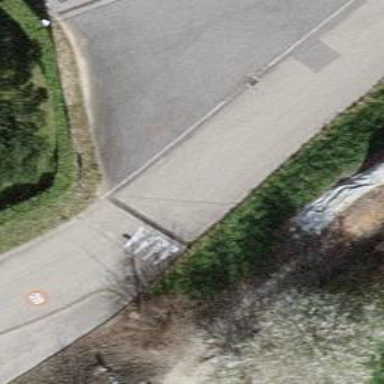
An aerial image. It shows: Bump for traffic calming.